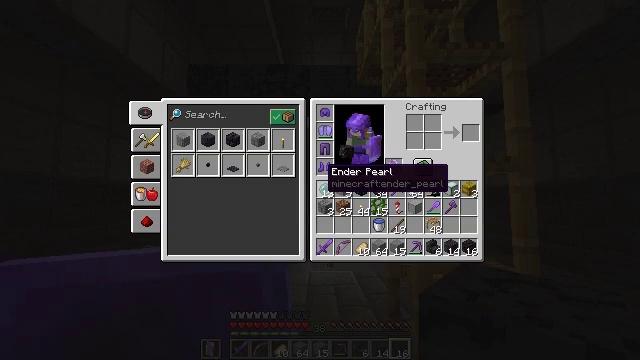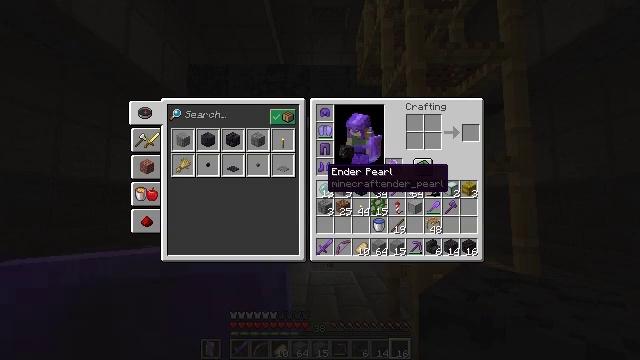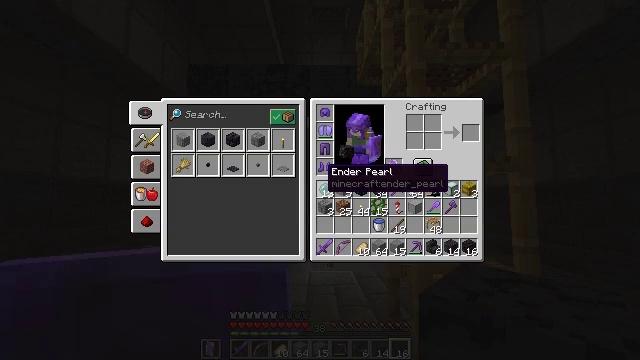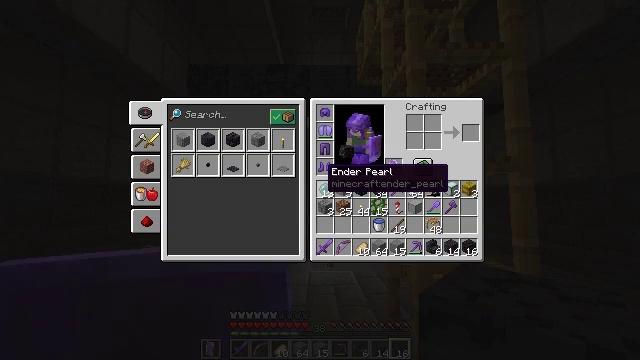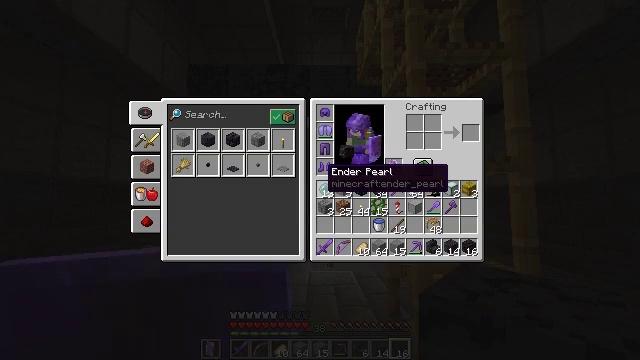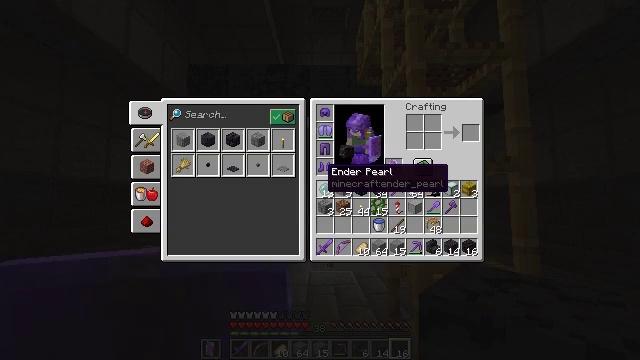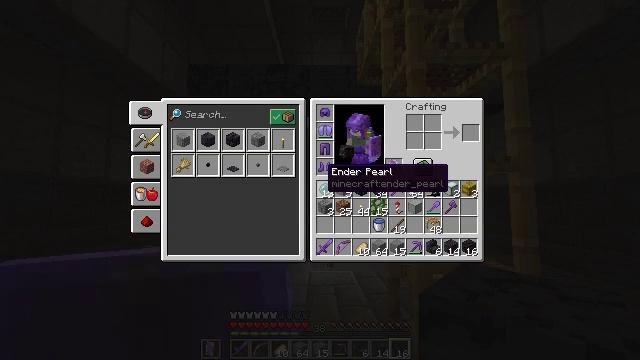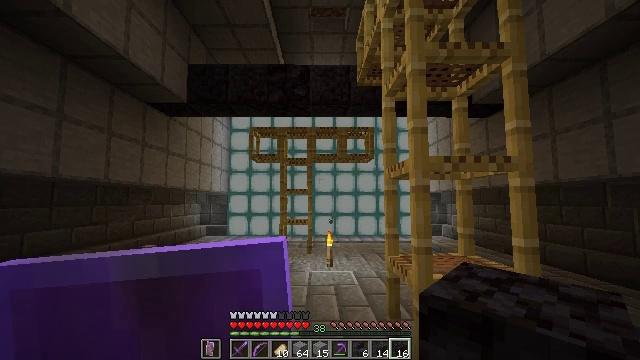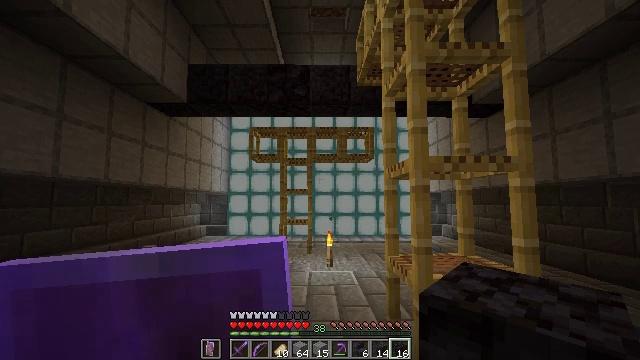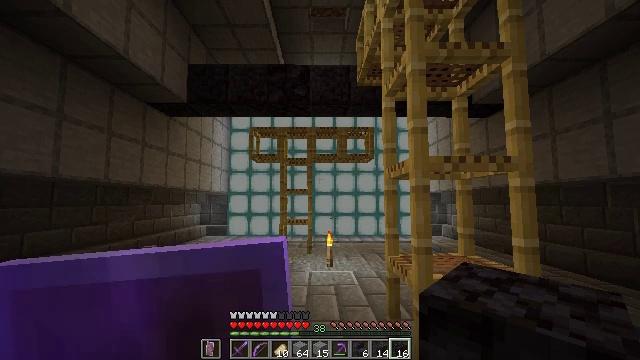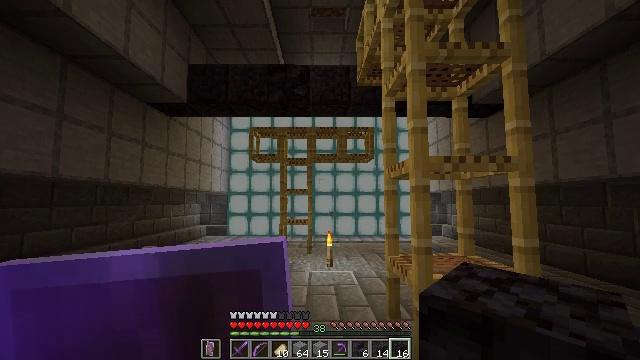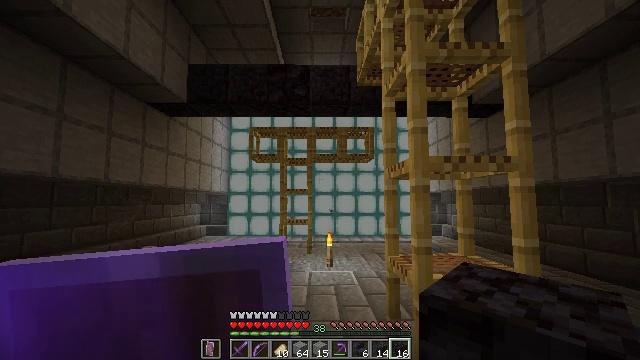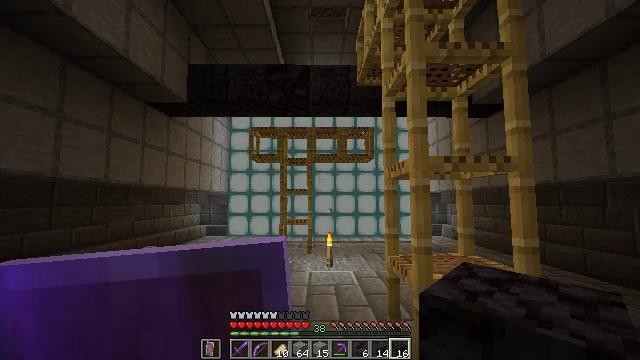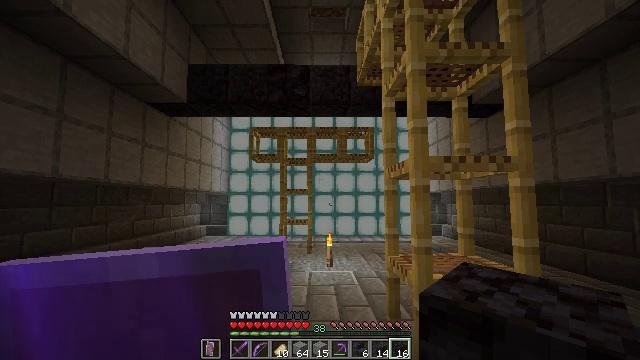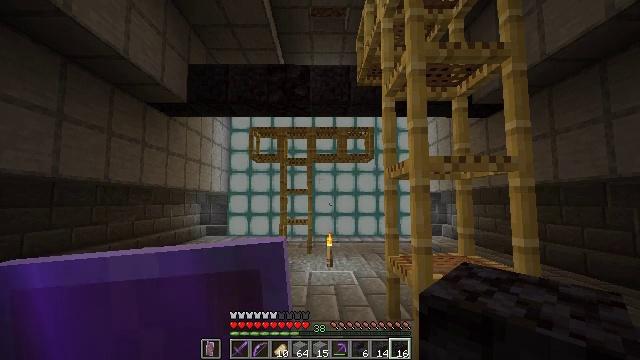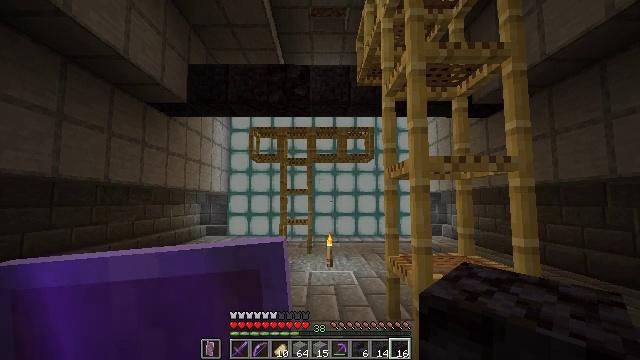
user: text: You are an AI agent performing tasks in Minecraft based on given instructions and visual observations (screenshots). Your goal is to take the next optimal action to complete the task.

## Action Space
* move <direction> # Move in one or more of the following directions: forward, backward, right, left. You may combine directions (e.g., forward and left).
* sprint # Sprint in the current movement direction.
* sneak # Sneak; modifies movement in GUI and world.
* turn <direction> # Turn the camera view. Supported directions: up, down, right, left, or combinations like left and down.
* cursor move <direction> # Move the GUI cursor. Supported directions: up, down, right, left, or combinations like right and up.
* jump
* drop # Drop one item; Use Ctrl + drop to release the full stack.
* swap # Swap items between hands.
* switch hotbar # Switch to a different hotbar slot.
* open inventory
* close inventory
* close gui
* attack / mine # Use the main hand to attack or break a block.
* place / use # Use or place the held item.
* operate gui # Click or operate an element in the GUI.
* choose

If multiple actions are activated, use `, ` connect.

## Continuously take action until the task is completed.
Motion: motion action
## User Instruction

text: Harvest polished blackstone for construction.
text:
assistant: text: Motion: no_op
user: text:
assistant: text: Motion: no_op
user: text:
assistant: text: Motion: no_op
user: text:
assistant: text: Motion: no_op
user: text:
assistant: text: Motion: no_op
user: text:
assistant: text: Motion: no_op
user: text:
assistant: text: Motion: no_op
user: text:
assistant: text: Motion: no_op
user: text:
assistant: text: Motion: no_op
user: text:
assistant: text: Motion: no_op
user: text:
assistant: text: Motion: no_op
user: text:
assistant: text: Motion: no_op
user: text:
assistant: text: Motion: no_op
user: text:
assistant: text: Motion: no_op
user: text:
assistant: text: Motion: no_op
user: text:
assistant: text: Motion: no_op
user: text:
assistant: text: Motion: no_op
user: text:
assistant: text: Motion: no_op
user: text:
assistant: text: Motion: no_op
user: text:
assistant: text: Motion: no_op
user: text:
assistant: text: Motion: no_op
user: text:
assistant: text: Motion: no_op
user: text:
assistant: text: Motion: no_op
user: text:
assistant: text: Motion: no_op
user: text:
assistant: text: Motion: no_op
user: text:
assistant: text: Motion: no_op
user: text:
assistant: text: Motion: no_op
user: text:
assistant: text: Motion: no_op
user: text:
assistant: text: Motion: no_op
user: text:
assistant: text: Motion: no_op